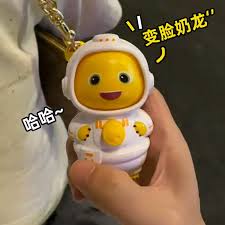
Label: nailong